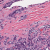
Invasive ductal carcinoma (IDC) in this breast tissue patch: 1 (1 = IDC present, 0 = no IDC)